Question: I finally got to the point where my javascript code compiles in the google closure compiler without any errors or warnings. Now I want to recompile the code generated and when I paste that code back into the compiler, I get over 100 warnings: most of them are JSC_REDECLARED_VARIABLE and a few JSC_INEXISTENT_PROPERTY.
Why is that?

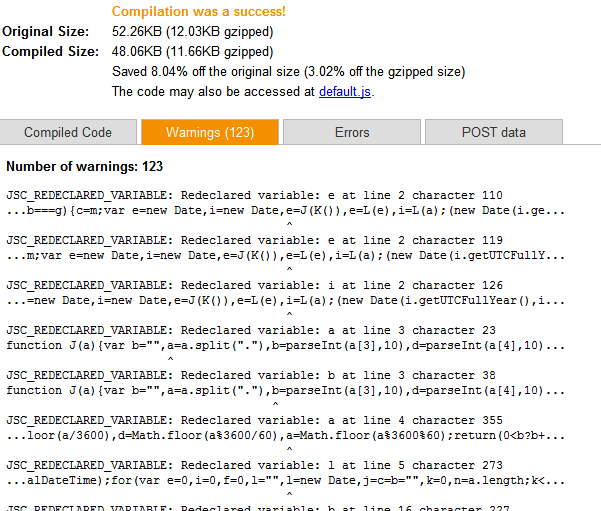
Answer: I do not think the Google Closure Compiler produces code that is intended for further compilation.
To have code compile correctly you have to keep some structure. But that extra structure is among the things removed by the compiler and without it the compiler cannot correctly interpret the code.
You should be able to do the easier modes of compilation but not the advanced one.